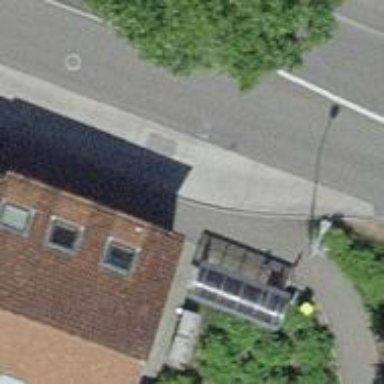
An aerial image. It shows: Platform with shelter for public transport.